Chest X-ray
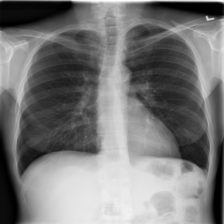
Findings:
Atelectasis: negative
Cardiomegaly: negative
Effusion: negative
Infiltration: negative
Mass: negative
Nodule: negative
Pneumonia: negative
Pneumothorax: negative
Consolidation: negative
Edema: negative
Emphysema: negative
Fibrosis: negative
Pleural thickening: negative
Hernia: negative